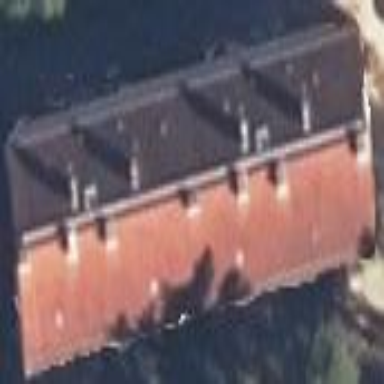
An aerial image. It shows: Gabled roof apartments building.